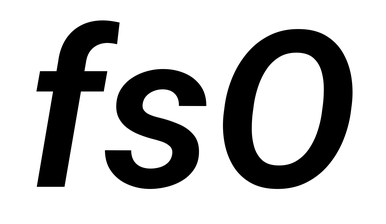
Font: Roboto-Italic_SemiBold_Italic